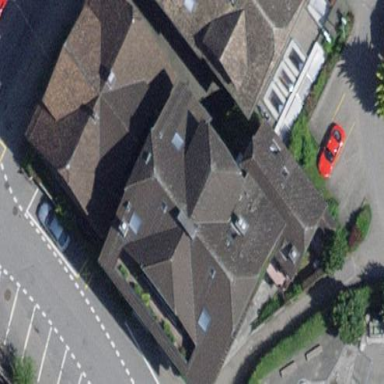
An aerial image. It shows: Building.